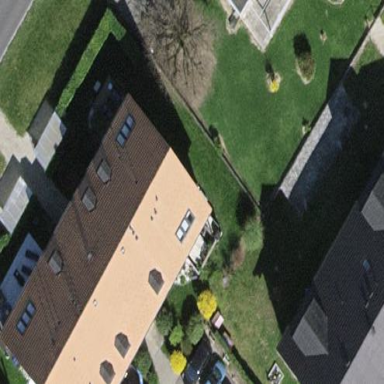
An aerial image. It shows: Residential garden.